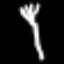
Label: fork